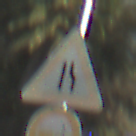
Verkehrszeichen: EinseitigVerengteFahrbahnRechts
Zusatzzeichen unten: VerbotUeberholenEinspurigeFahrzeuge
Umgebung: Outdoor, Nature
Tageszeit: MorningAfternoon
Wetter: PartlyCloudy
Licht: Natural
Jahreszeit: NotSpecified
Kontrast: HighContrast